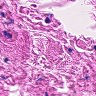
Metastatic tissue present: no